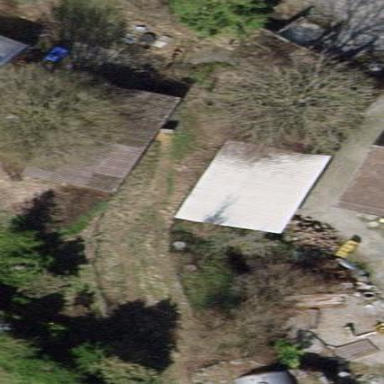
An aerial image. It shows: View of roof of building.